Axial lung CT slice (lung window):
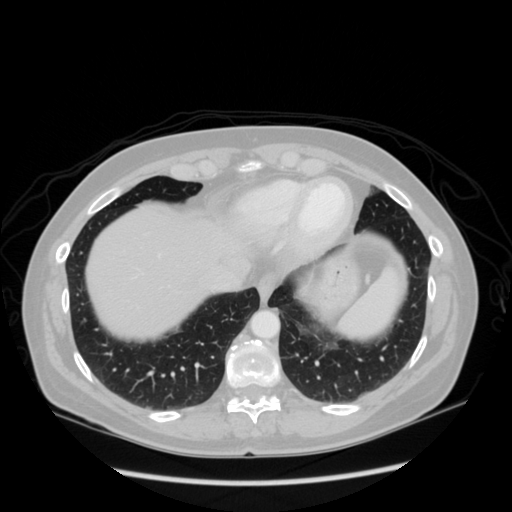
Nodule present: no